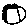
Label: bird